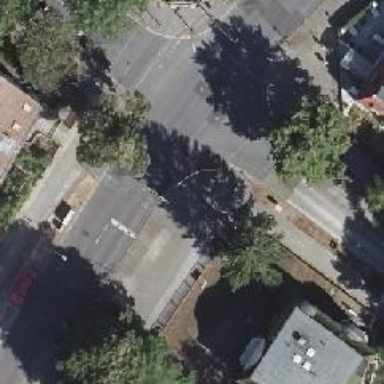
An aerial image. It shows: Footway crossing.